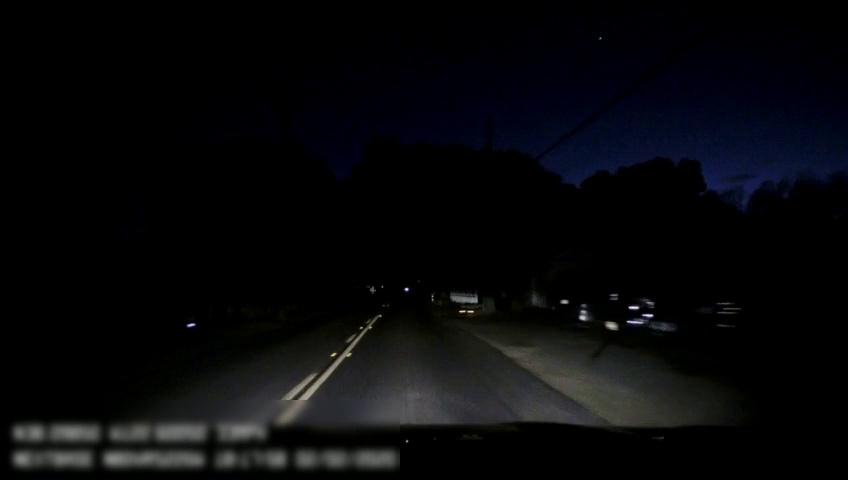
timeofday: Night
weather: Other
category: Drivable Space
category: Lanes | Current Lane